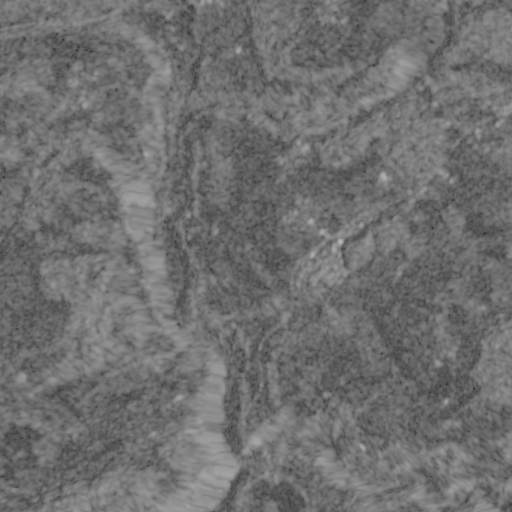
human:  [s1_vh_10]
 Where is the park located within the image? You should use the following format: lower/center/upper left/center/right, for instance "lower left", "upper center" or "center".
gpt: The park is located in the lower center of the image.
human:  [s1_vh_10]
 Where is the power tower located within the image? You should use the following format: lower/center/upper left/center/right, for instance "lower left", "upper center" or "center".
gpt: The power tower is located in the lower right of the image.
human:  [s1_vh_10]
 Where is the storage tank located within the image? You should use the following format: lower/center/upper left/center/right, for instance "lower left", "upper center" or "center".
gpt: The storage tank is located in the lower left of the image.
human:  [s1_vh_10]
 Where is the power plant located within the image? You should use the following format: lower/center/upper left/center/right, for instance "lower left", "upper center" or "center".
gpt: There is no power plant in the image.

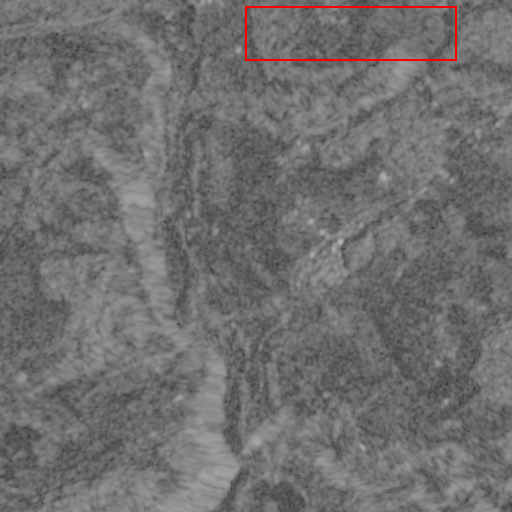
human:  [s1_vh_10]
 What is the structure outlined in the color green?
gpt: There is no green outline.
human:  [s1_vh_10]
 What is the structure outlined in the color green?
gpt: There is no structure outlined in green.